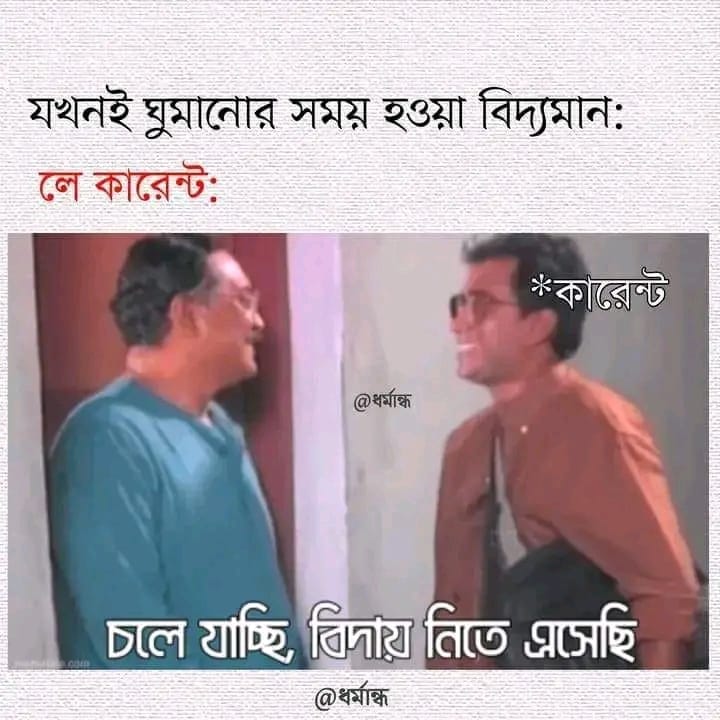
Text: যখনই ঘুমানোর সময় হওয়়া বিদ্যমান: লে কারেন্ট: *কারেন্ট @ধর্মান্ধ চলে যাচ্ছি বিদায় নিতে এসেছি @ধর্মান্ধ
Label: Non Hate